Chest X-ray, AP view. Patient: 24 years old, sex F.
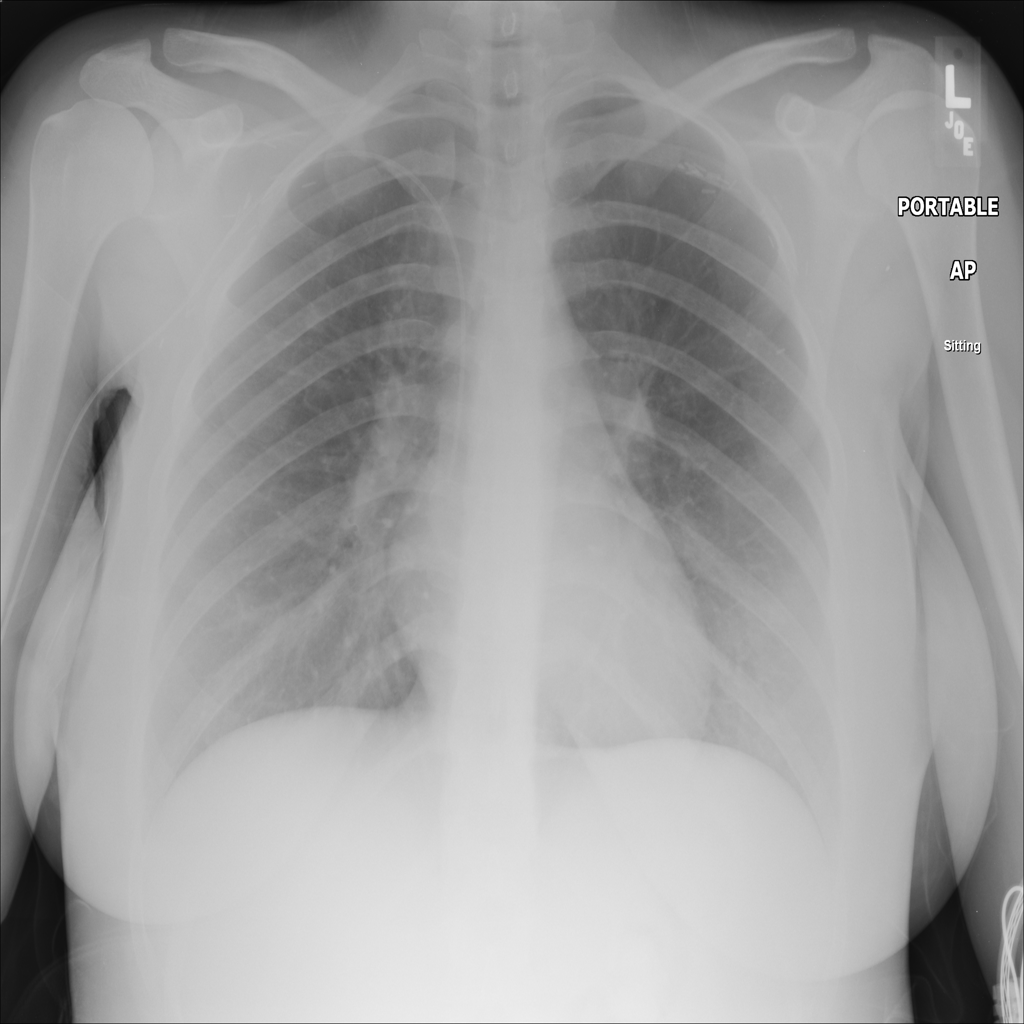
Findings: No Finding